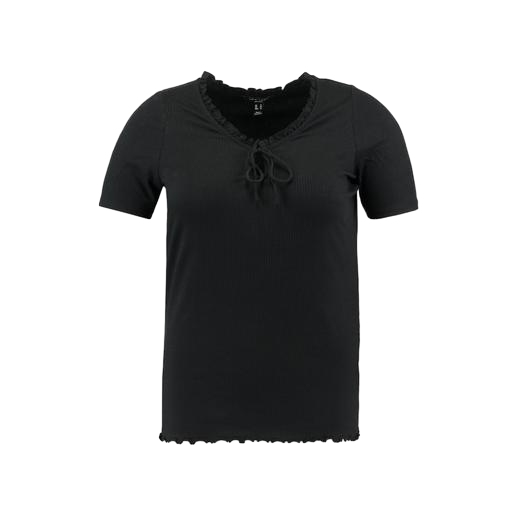
short-sleeve top only macy, black v-neck t-shirt only macy, black t-shirt basique jersey, white background